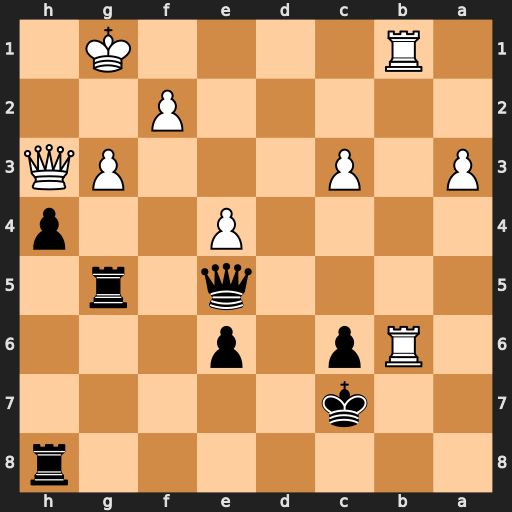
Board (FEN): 7r/2k5/1Rp1p3/4q1r1/4P2p/P1P3PQ/5P2/1R4K1
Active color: b
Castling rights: -
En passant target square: -
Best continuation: hxg3 Rb7+ Kd6 Rd1+ Kc5